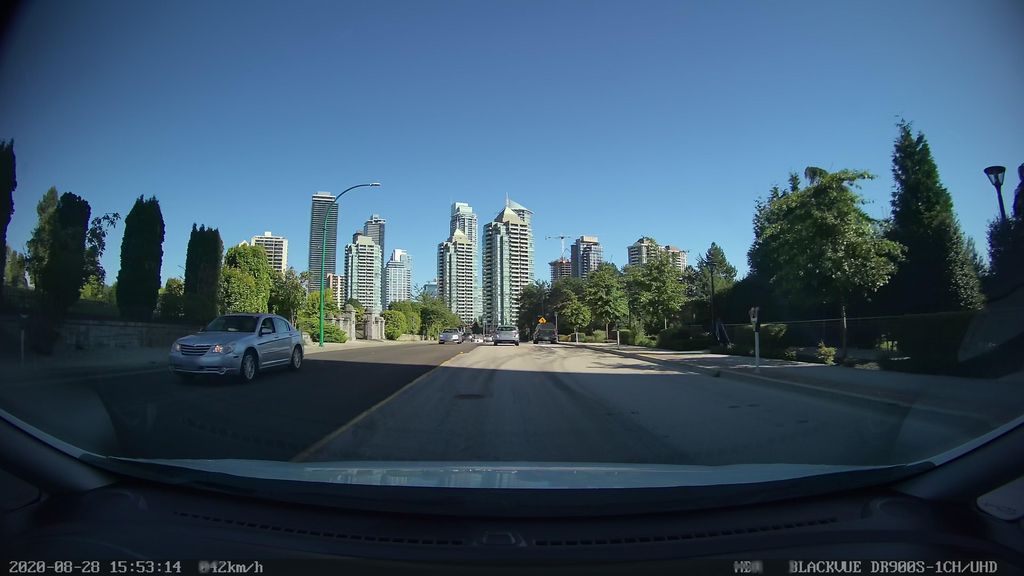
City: vancouver